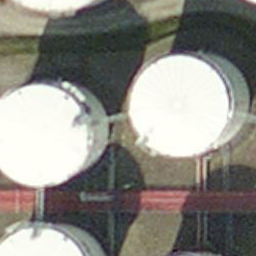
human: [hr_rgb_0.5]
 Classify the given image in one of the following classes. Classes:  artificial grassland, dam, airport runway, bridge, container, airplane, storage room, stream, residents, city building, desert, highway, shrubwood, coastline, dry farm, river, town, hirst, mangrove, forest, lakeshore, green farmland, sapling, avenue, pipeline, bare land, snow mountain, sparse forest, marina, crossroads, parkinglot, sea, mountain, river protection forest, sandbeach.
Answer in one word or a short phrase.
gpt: storage room